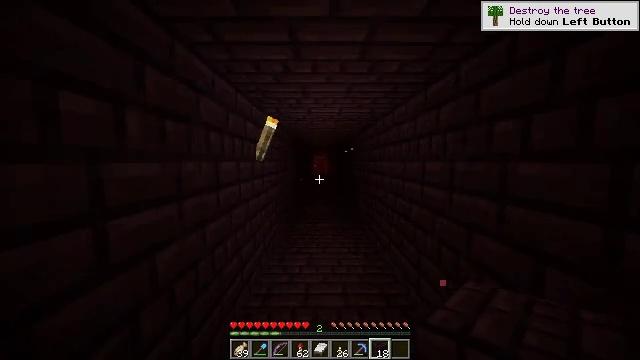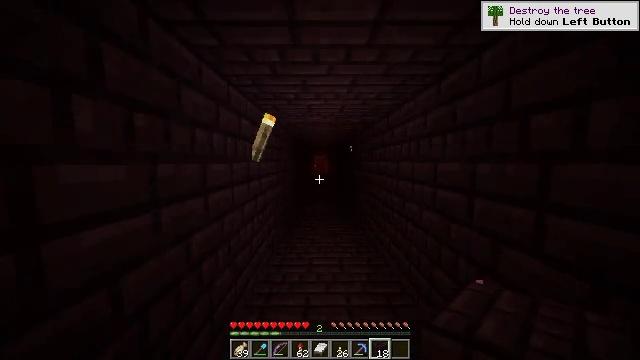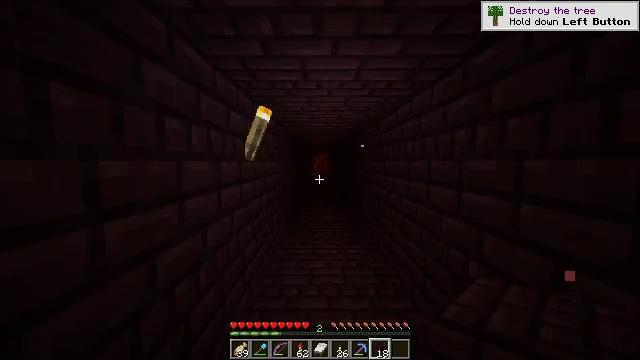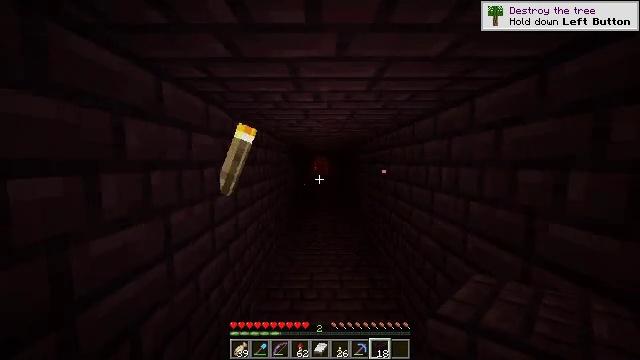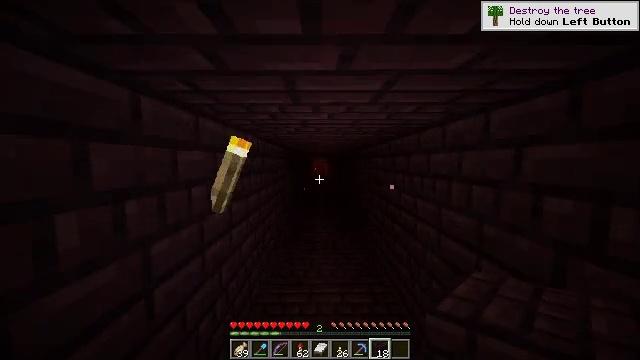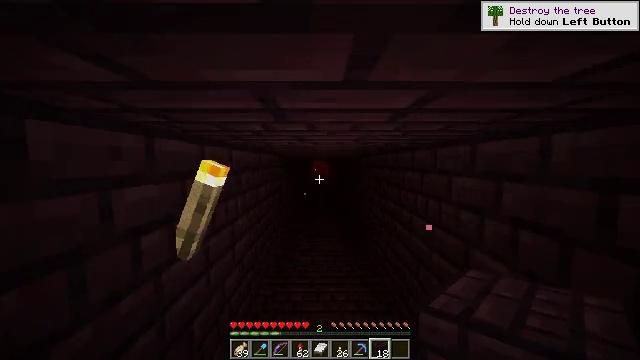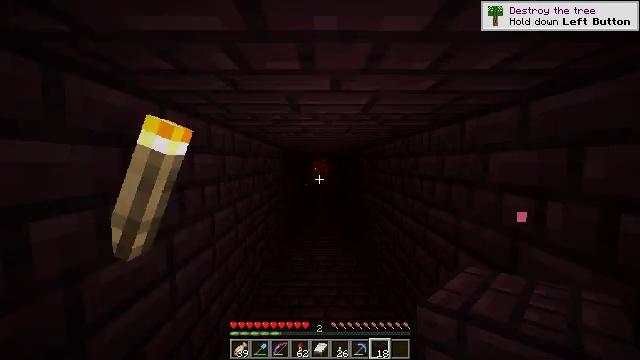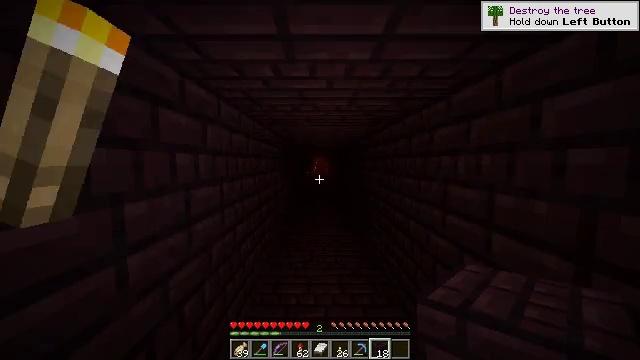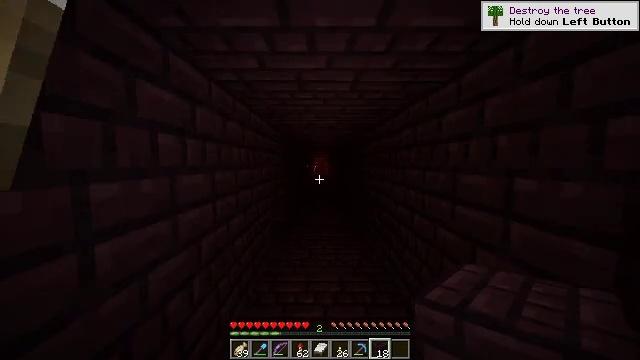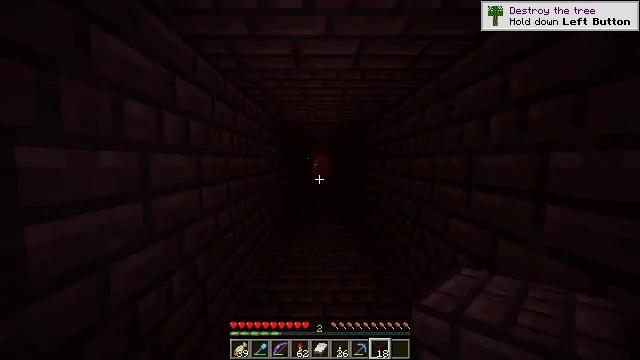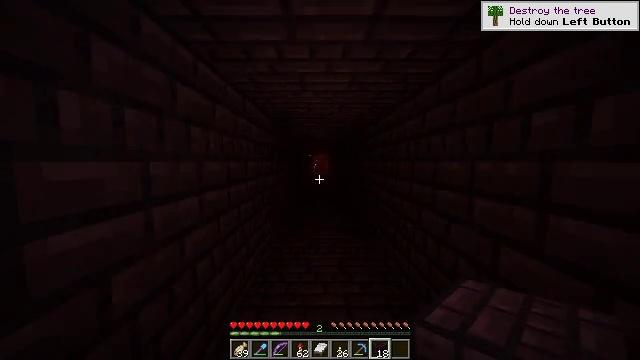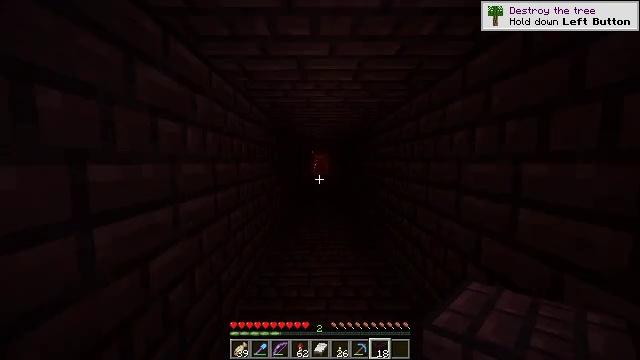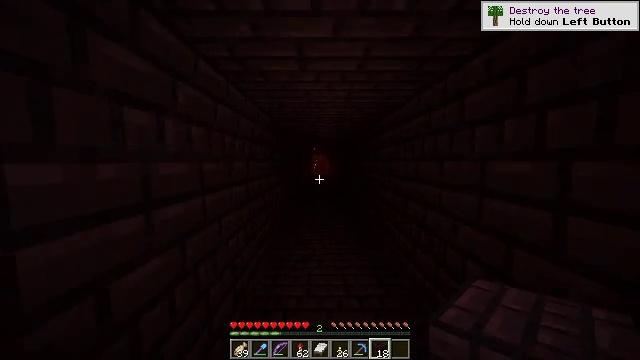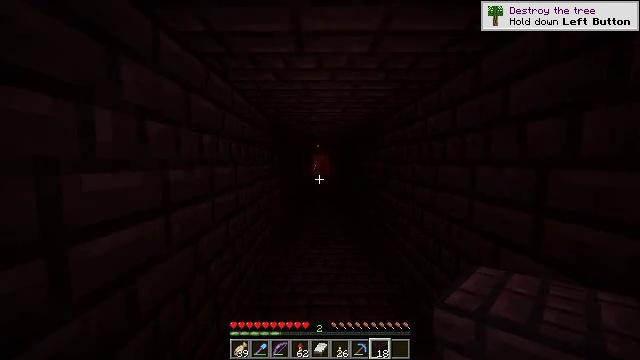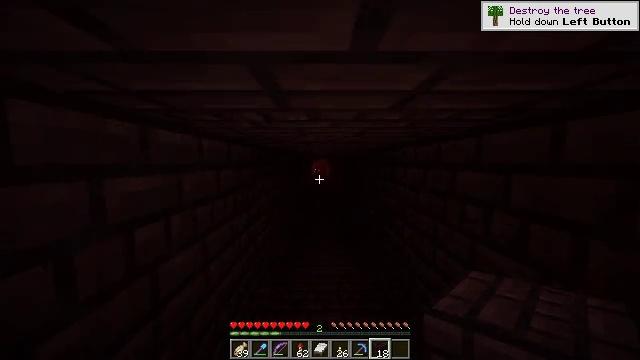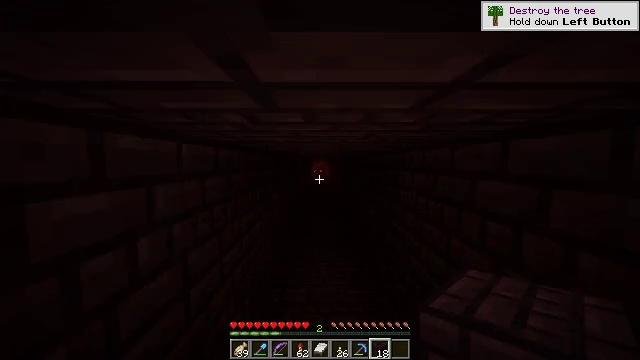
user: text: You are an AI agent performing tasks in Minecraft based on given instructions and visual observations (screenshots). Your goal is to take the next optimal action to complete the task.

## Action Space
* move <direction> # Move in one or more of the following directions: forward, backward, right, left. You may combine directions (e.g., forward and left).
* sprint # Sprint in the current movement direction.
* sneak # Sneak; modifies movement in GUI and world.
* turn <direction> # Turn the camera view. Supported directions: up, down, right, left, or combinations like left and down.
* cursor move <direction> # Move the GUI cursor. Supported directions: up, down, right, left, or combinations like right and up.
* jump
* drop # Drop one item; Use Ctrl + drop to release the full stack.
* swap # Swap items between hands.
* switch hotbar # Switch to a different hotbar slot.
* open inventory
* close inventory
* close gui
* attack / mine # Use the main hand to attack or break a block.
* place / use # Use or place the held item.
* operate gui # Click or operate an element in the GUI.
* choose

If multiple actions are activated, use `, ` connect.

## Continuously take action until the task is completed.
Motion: motion action
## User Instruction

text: Create a nether brick slab with the crafting table.
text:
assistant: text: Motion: move forward, jump
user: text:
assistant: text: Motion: move forward, jump
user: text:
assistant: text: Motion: move forward, jump
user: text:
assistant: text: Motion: move forward, jump
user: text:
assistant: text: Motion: move forward, jump
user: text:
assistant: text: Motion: move forward, jump
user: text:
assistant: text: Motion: move forward, jump
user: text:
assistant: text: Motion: move forward, jump
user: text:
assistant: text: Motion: move forward, jump
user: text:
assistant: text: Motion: move forward, jump
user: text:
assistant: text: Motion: move forward, jump
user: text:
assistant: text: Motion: move forward, jump
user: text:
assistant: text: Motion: move forward, jump
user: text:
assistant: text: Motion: move forward, jump
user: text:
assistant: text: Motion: move forward, jump
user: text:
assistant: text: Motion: move forward, jump
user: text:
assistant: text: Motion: move forward, jump
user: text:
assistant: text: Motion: move forward, jump
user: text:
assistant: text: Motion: move forward, jump
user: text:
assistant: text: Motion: move forward, jump
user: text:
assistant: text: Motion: move forward, jump
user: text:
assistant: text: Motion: move forward, jump
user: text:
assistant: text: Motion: move forward, jump
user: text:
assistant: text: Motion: move forward, jump
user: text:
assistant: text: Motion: move forward, jump
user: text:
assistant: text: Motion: move forward, jump
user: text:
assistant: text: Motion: move forward, jump
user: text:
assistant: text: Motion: move forward, jump
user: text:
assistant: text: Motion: move forward, jump
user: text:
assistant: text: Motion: move forward, jump